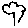
Label: tree